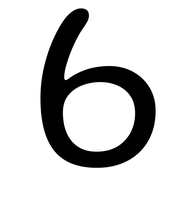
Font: Gluten_Light